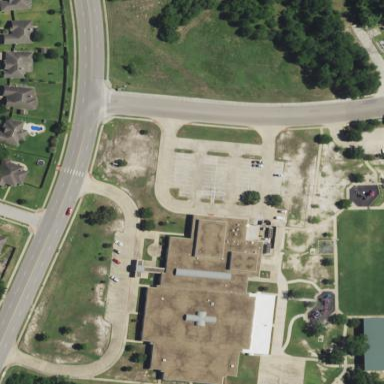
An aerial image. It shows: School building.